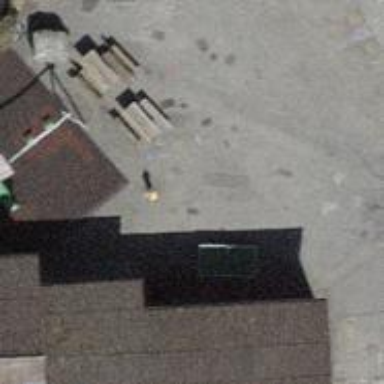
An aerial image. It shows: Picnic table located in leisure land area.